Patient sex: M
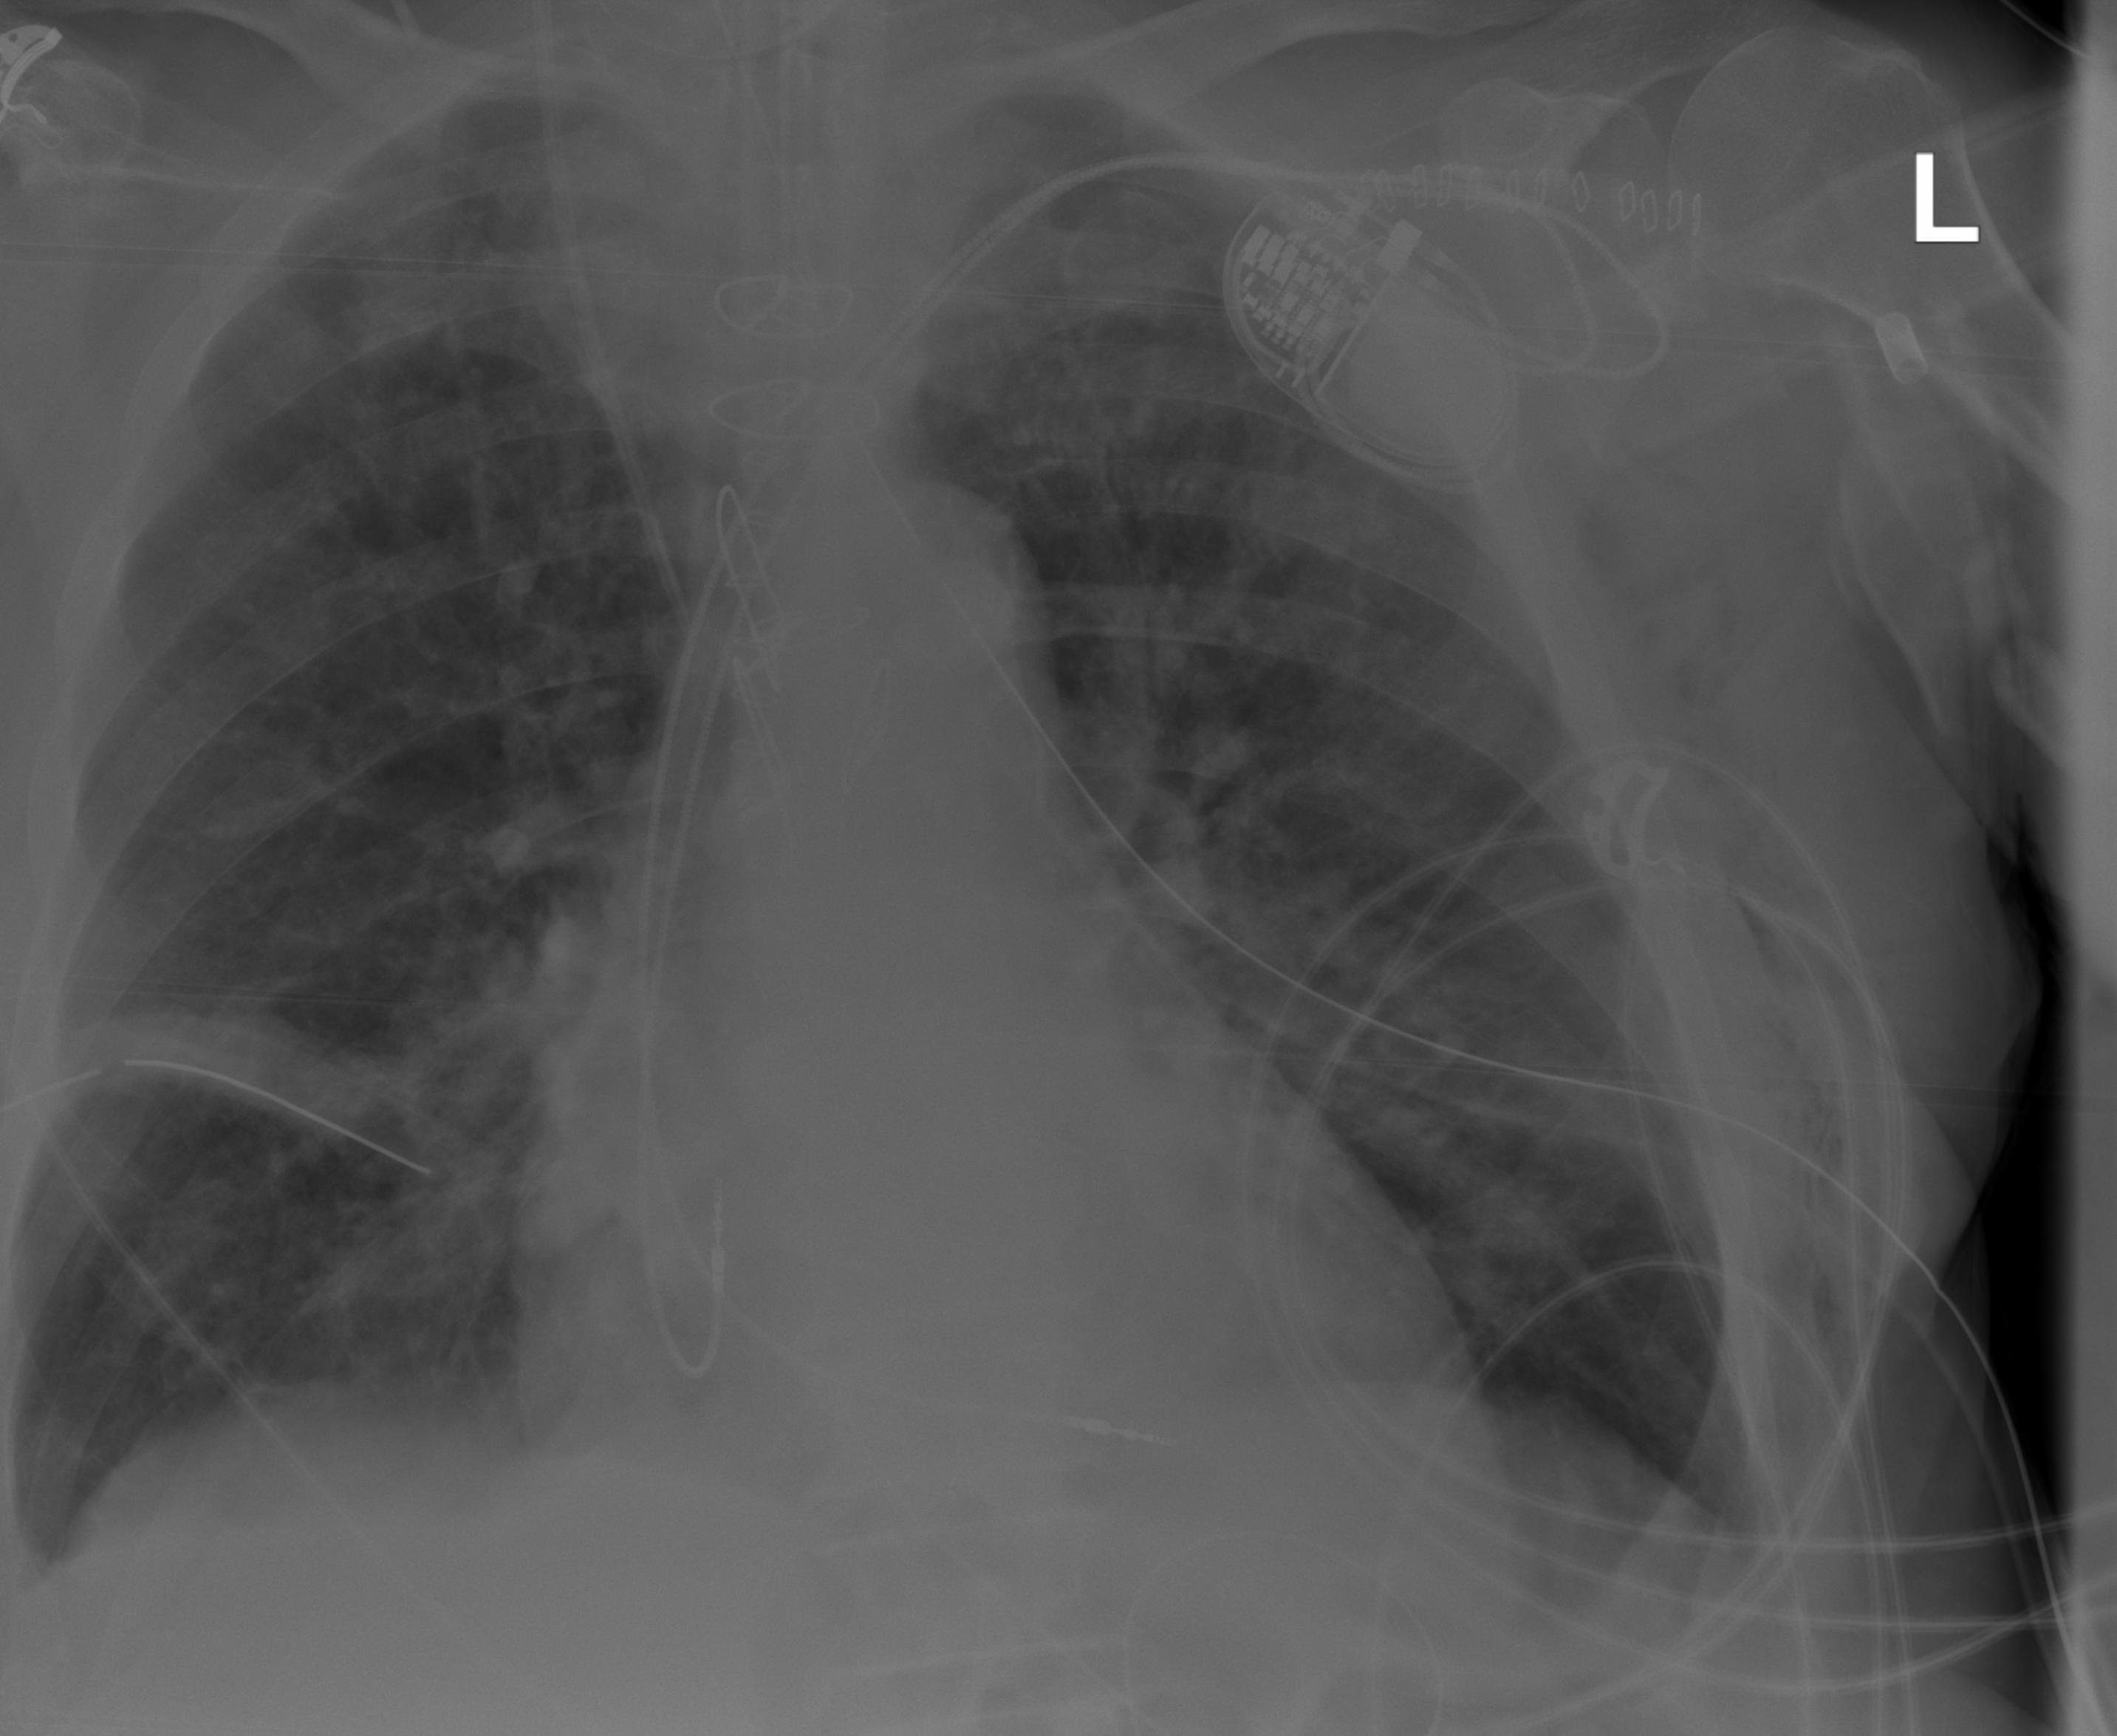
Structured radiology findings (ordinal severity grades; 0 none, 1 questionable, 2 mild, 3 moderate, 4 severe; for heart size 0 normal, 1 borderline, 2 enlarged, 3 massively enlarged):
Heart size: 1
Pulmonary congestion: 2
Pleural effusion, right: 2
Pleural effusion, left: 0
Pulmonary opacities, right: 2
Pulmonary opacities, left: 0
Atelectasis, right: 2
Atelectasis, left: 2